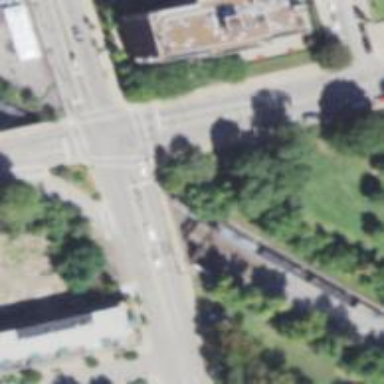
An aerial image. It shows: Railway signal.